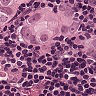
Metastatic tissue present: yes